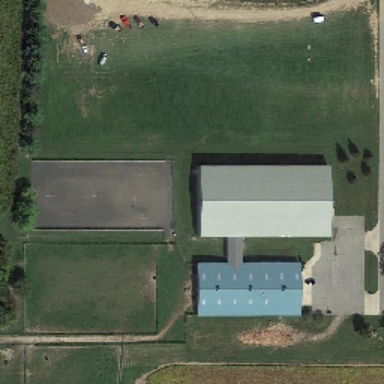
A brown rectangular building beside a white spire .